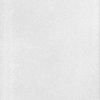
Label: dusty